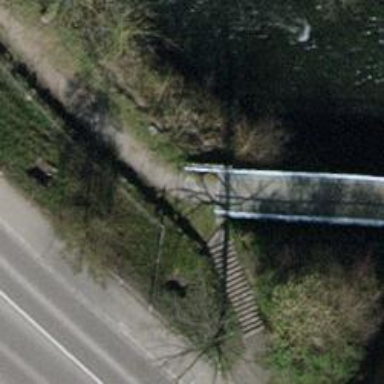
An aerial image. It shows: Compacted footway.